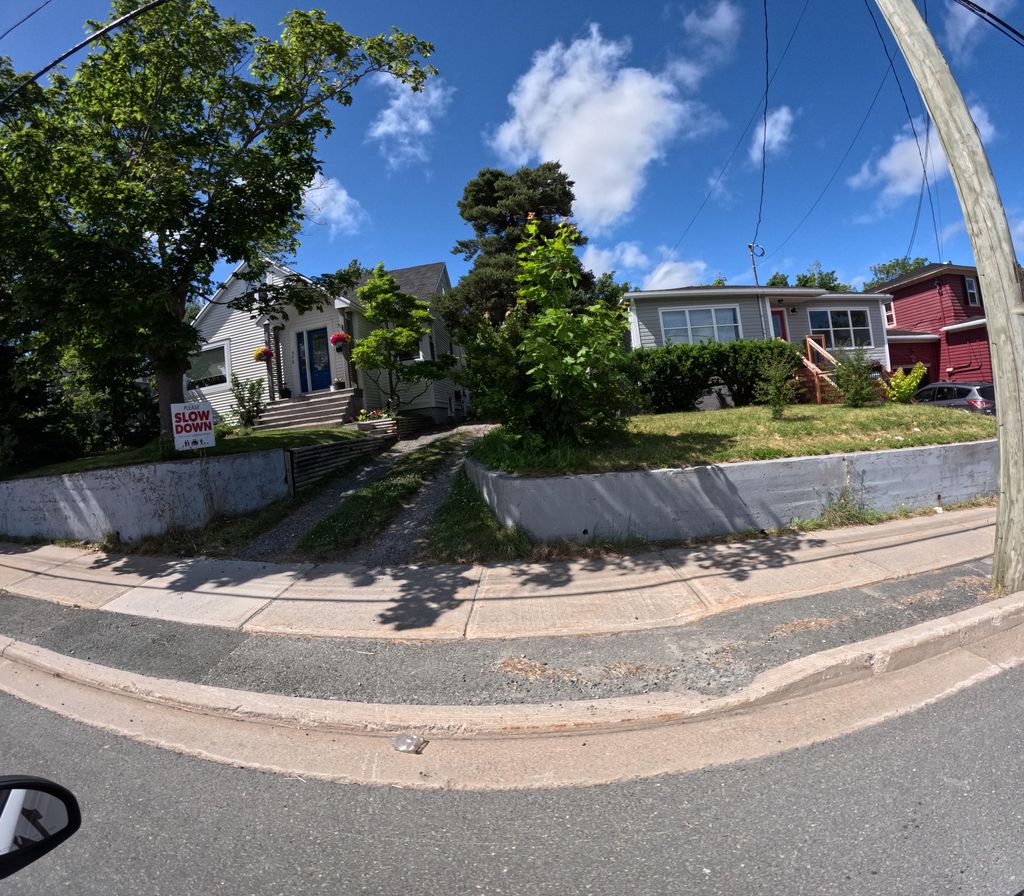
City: st_johns